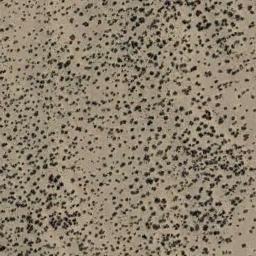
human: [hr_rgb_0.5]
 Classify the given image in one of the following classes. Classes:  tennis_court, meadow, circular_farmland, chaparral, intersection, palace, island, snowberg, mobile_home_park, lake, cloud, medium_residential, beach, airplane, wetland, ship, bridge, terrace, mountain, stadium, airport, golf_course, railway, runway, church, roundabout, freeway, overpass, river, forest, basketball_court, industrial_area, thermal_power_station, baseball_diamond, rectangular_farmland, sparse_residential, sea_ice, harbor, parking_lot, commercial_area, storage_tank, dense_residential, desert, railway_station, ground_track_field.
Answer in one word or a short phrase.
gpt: chaparral